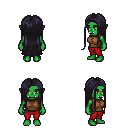
a pixel art fantasy rpg character, female body template, orc, green skin, brown sleeveless shirt, red pants, raven extra-long hairstyle, four views (front, back, left, right), 2x2 character sprite sheet, small pixel art, hard edges, no anti-aliasing